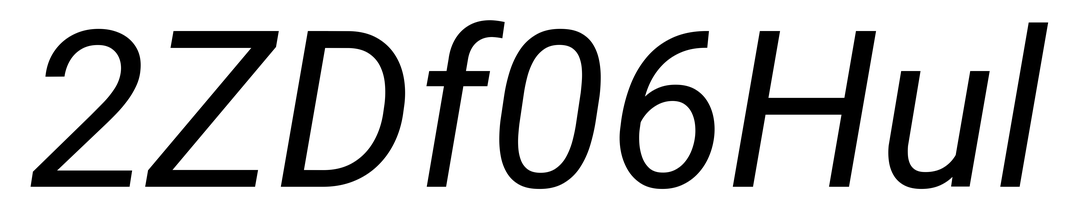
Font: Roboto-Italic_Italic